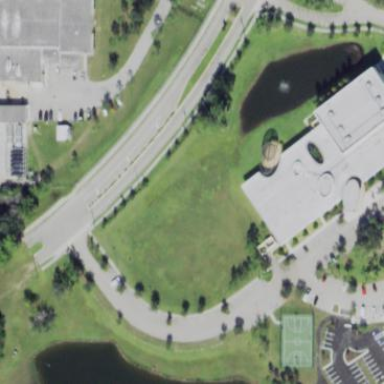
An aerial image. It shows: Civic building that serves as community center.